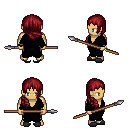
a pixel art fantasy rpg character, male body template, human, tanned skin, gray robe, gold greaves, brunette right-swept hairstyle, bracelets, gray slippers, spear, four views (front, back, left, right), 2x2 character sprite sheet, small pixel art, hard edges, no anti-aliasing